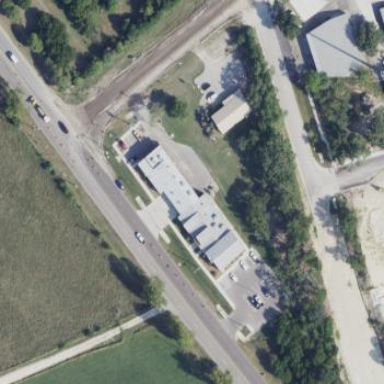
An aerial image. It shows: Ambulance station building.